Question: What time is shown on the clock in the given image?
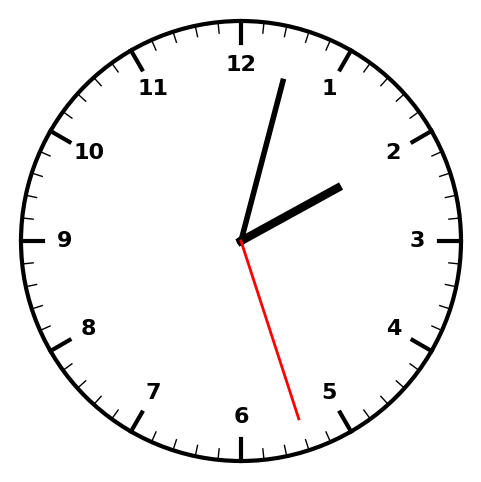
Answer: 02:02:27